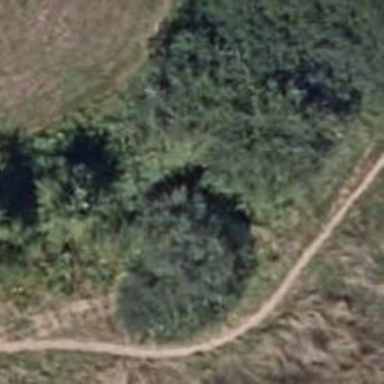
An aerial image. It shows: Path.